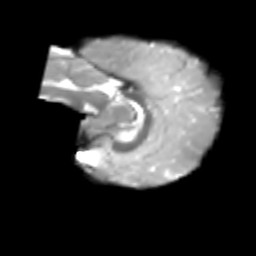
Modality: T2w
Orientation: sagittal
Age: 7
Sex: male
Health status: healthy